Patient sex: F
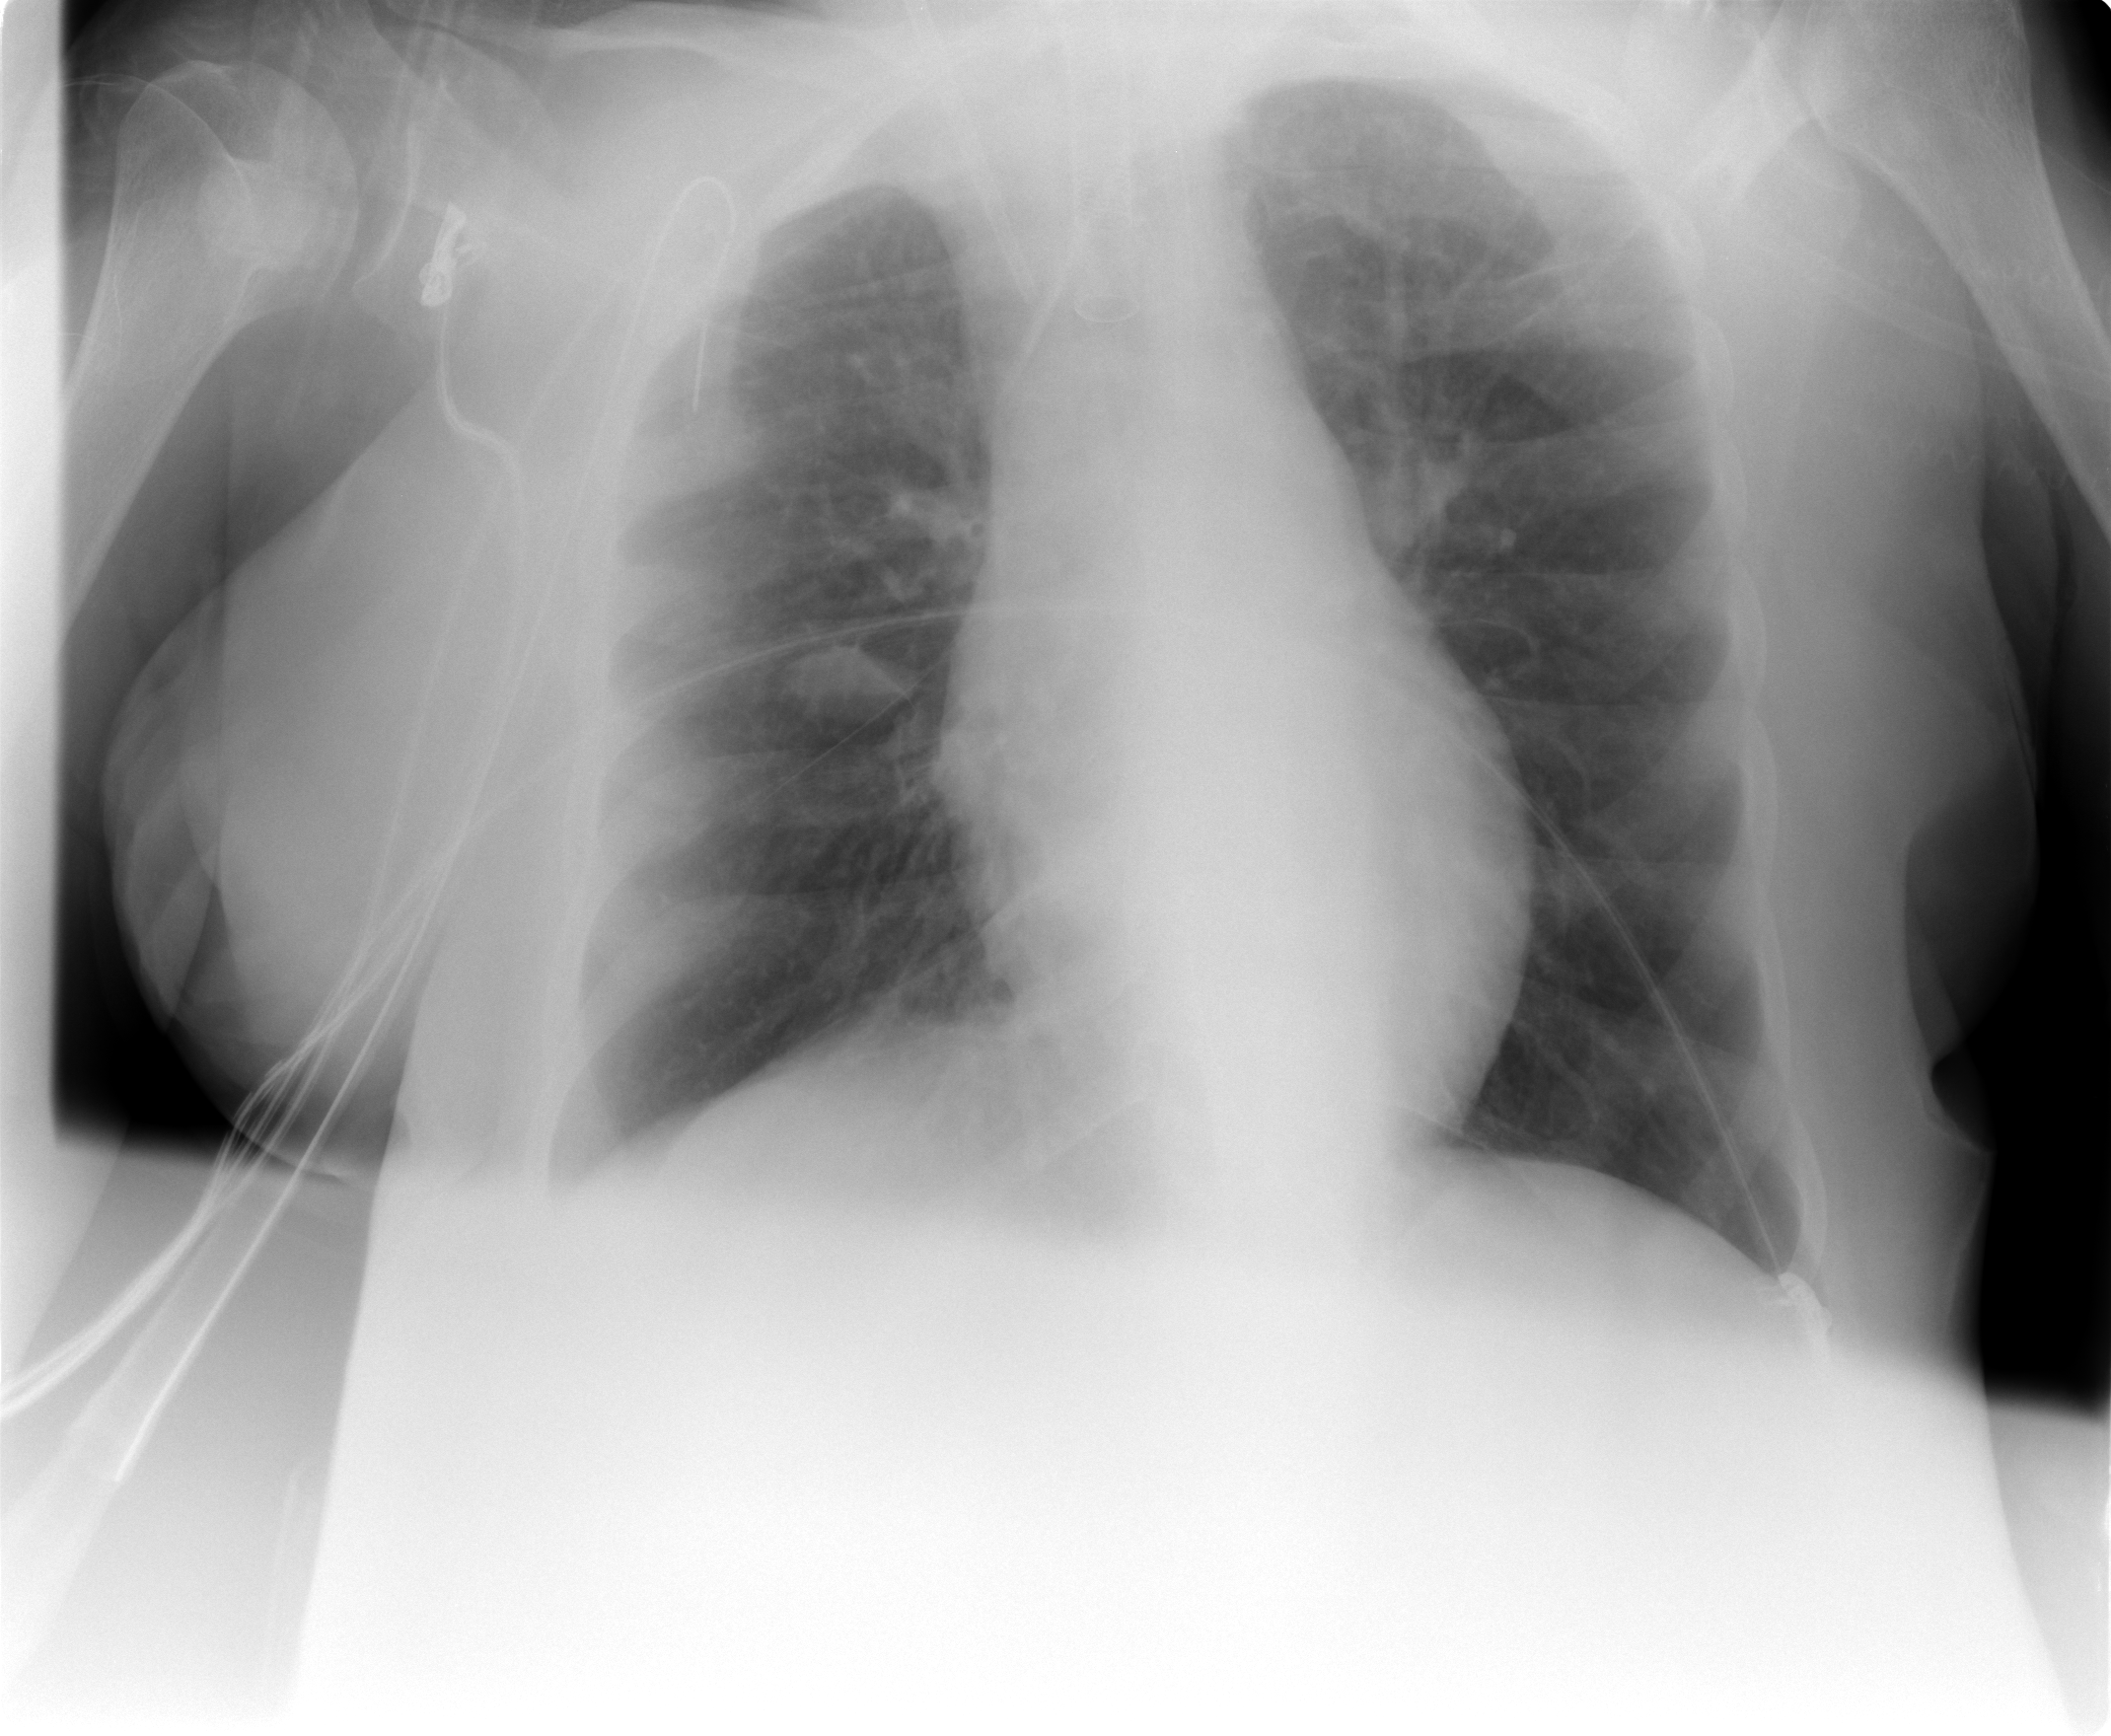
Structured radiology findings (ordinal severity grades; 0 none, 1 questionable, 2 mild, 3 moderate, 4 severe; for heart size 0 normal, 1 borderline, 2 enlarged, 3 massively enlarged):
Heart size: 0
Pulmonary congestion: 0
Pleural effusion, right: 1
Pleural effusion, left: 0
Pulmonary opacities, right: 0
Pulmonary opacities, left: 0
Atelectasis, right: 2
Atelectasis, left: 0